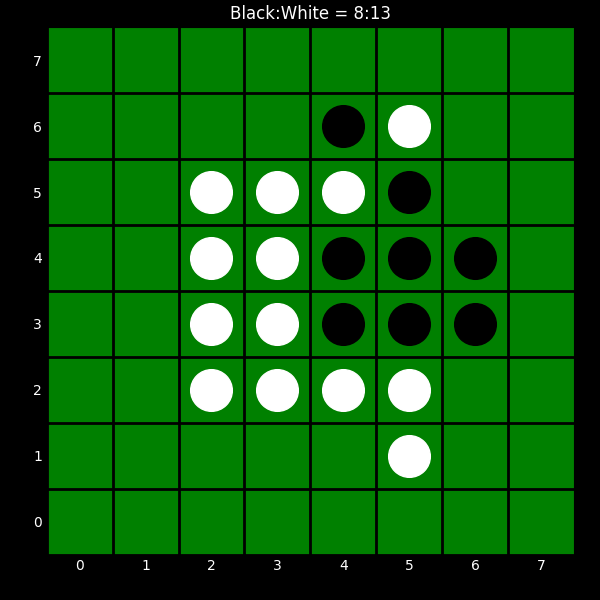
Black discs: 8
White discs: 13